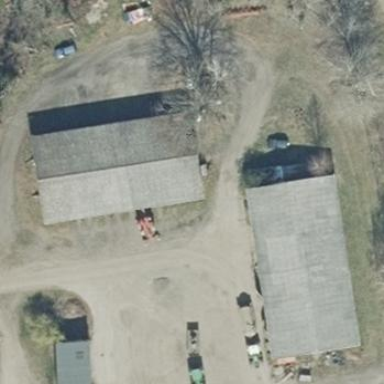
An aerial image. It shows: Farm auxiliary building.